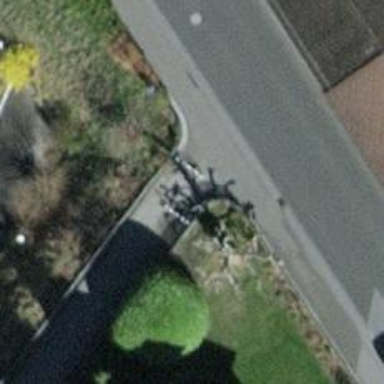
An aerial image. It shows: Bollard.